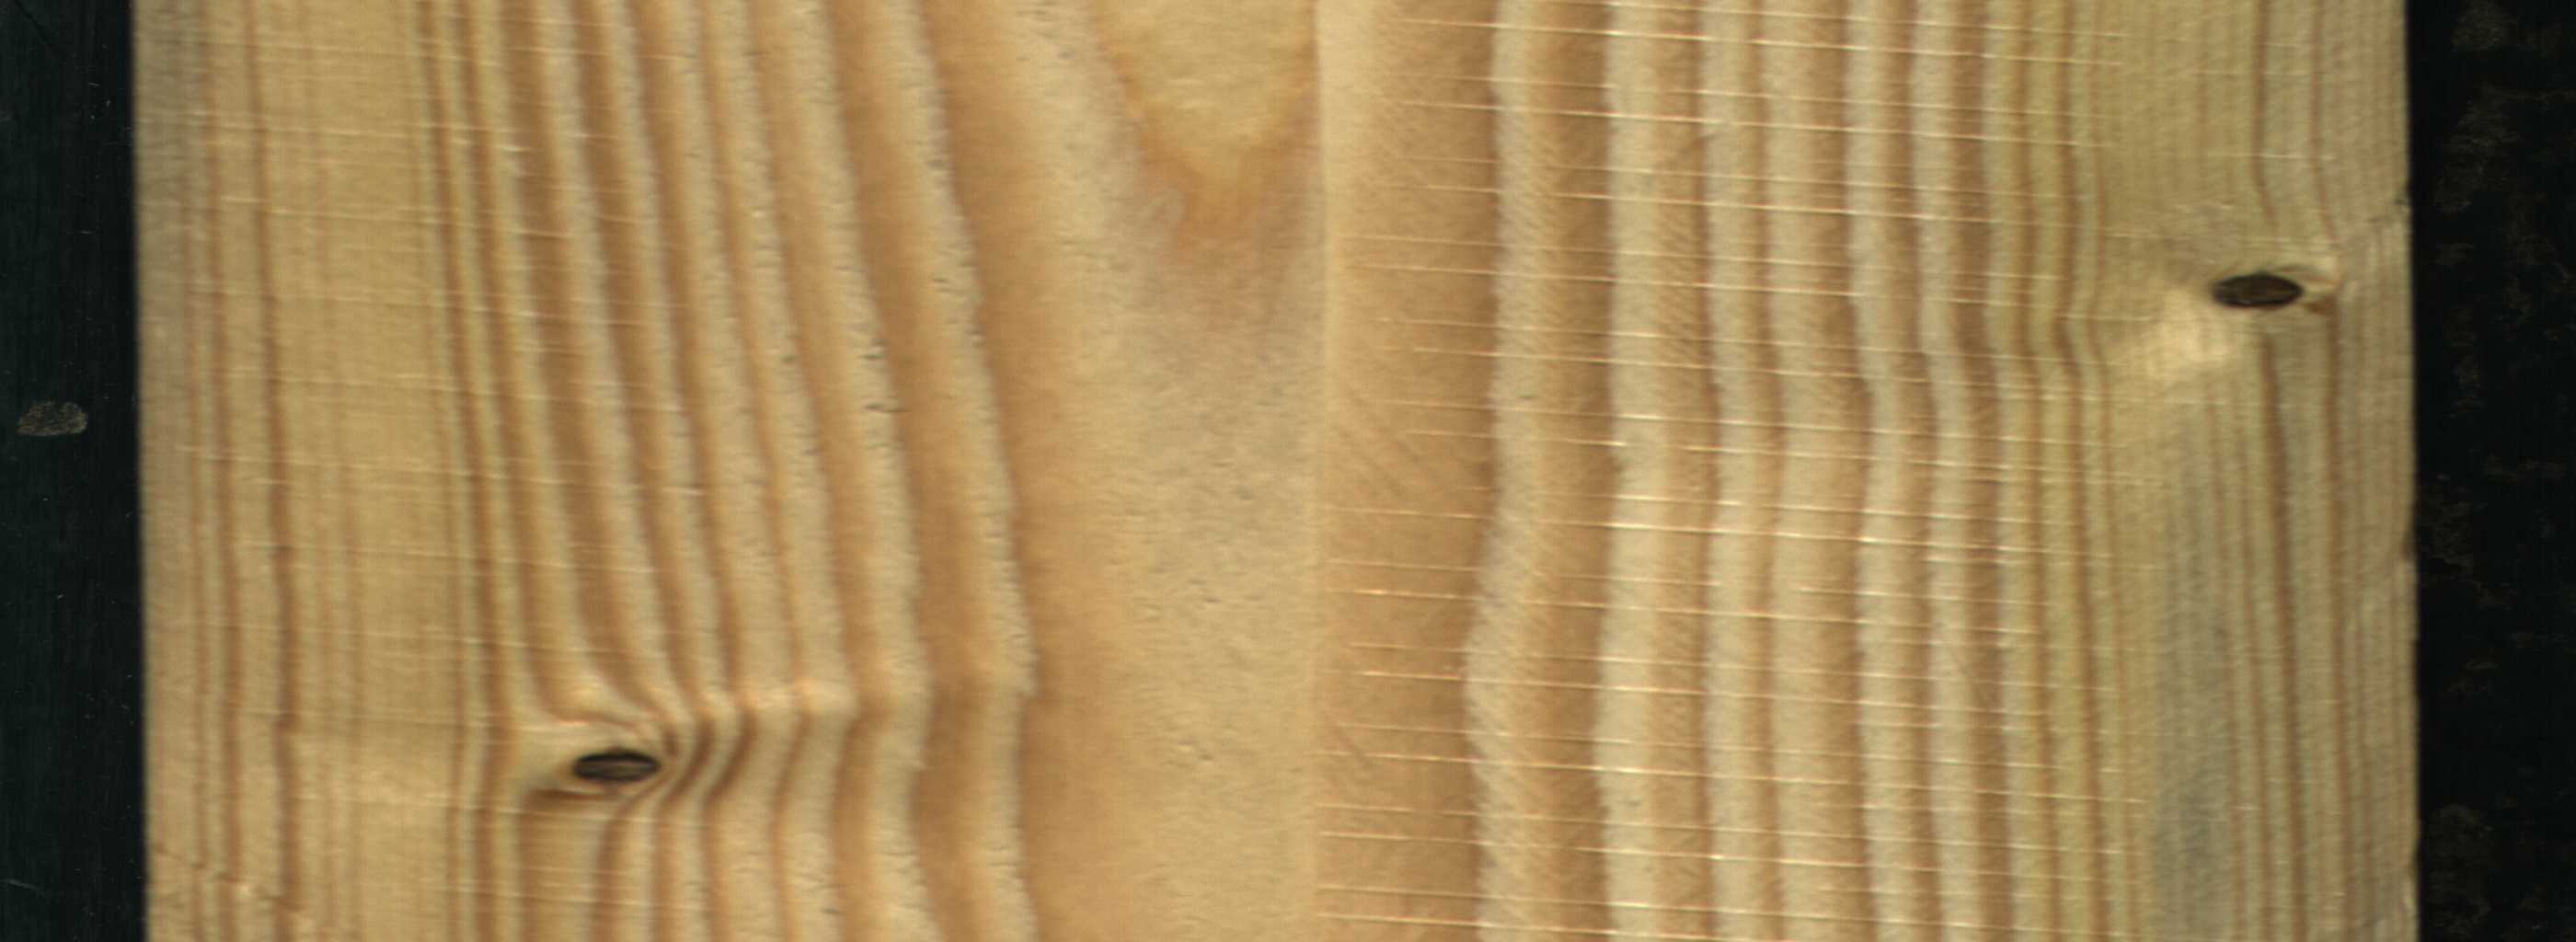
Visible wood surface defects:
Dead_Knot
Dead_Knot